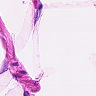
Metastatic tissue present: no